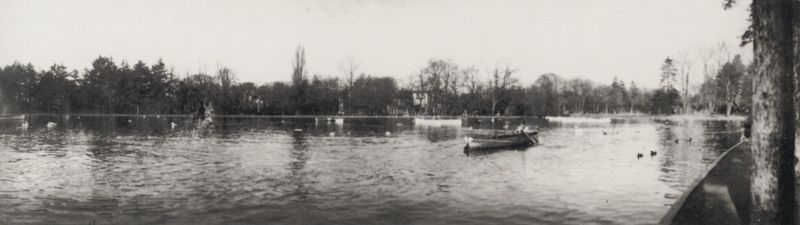
Titel: Der See im Bois du Boulogne
Künstler: Francois Emile Zola
Schlagwörter: baum, himmel, mann, wasser, weiß, bäume, fluss, landschaft, menschen, see, ufer, äste, frau, grau, hintergrund, licht, männer, schwarz, gebäude, haus, park, tiere, stein, ast, bach, baumstamm, horizont, natur, spiegelung, stamm, vögel, gewässer, kanal, wald, boot, boote, ruder, schiff, wellen, mauer, kahl, enten, sepia, kai, strömung, querformat, people, white, afternoon, black, dark, gray, grey, old, ruderboot, rudern, picture, reflection, unscharf, foto, fotografie, panorama, photographie, münchen, oberfläche, schwarz weiss, quer, zille, wasservögel, photo, wood, sad, lanschaft, clouds, man, sky, tree, boat, house, lake, landscape, nature, sea, ship, shore, water, waves, horizon, horizontal, houses, island, reflections, summer, trees, winter, autumn, forest, river, path, road, drawing, black and white, shadow, birds, schwäne, aufnahme, fall, wasserspiegel, foro, boats, wave, wet, wind, person, ancient, leaves, trunk, canoe, pond, timber, branches, fish, figure, leisure, greyscale, sleep, fishing, rowboat, bank, black white, land, blurry, row, picturesque, weitwinkel, photograph, photography, badesee, woods, banks, skyline, aqua, ripples, rowing, canal, oar, swimming, scenery, focus, shoreline, channel, motorboot, autum, blacj, bark, swan, tree trunk, panoramic, ducks, monotone, paddle, ripple, sea side, duck, printemp, autumno, track, boatr, bota, treetops, ehatieihaot, sammit, buoys